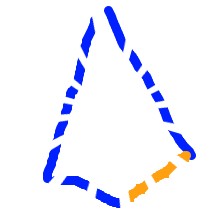
Shape: kite